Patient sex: F
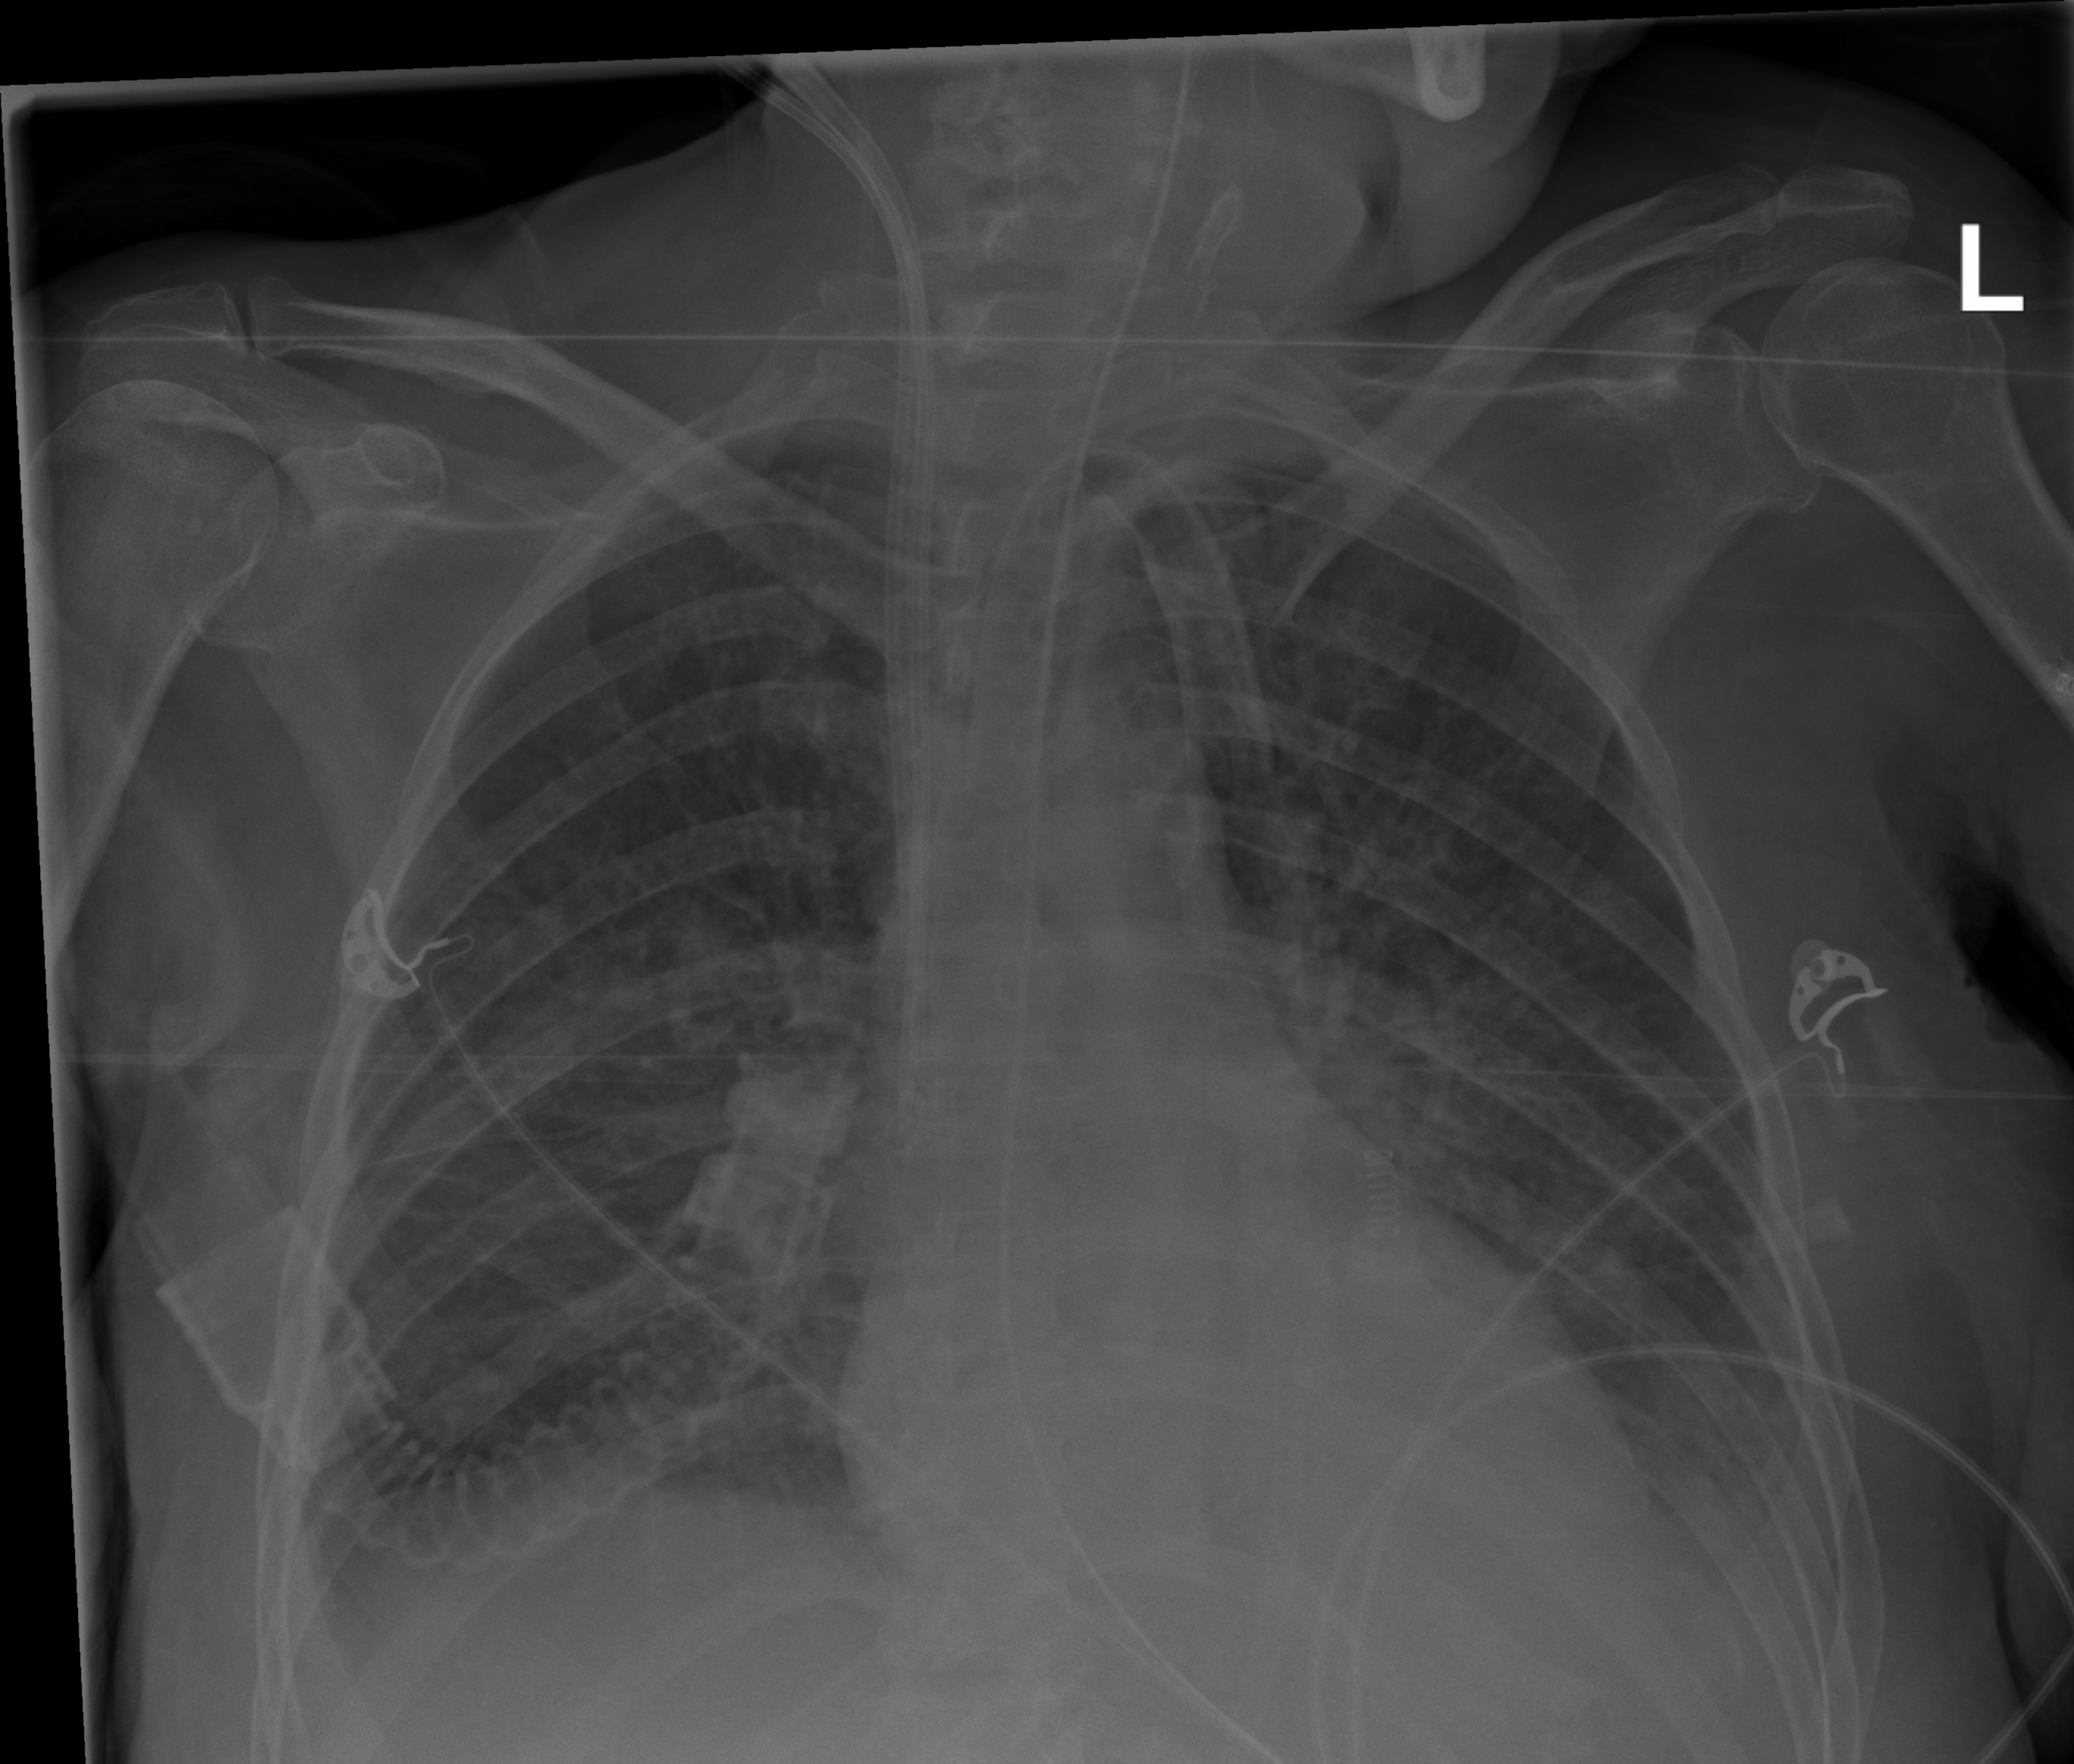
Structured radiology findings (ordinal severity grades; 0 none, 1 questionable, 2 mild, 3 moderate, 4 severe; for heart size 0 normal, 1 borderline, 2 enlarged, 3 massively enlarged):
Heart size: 0
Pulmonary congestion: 2
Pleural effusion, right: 2
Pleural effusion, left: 2
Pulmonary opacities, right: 2
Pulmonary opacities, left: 2
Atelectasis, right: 2
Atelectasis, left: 2